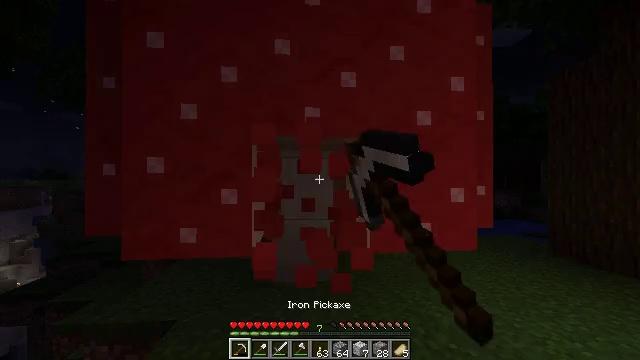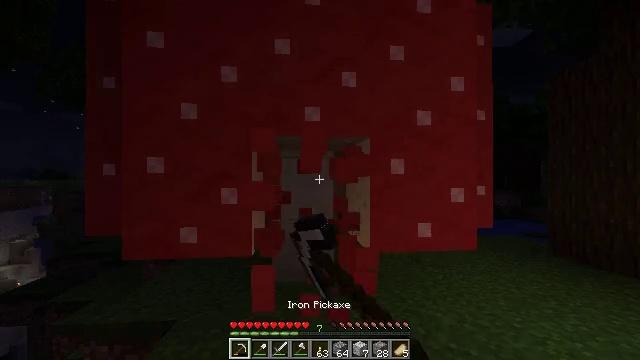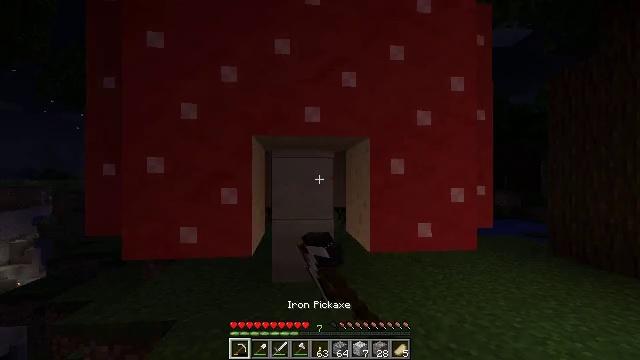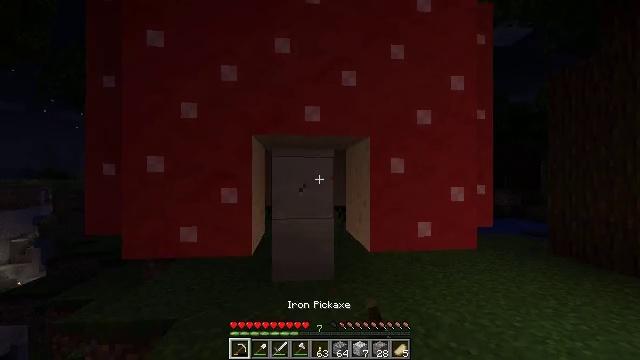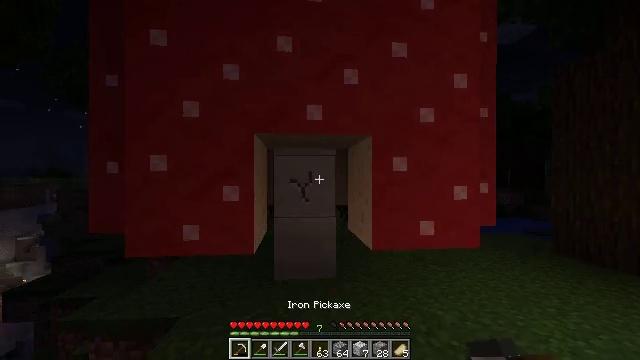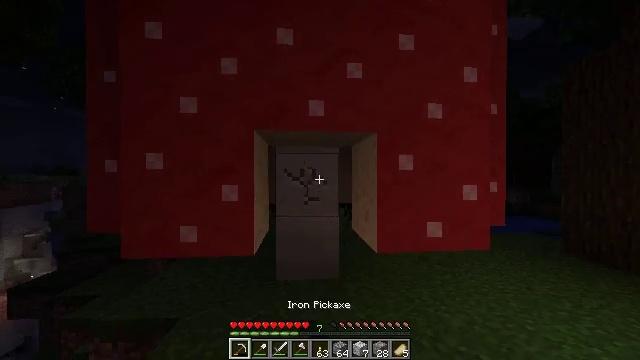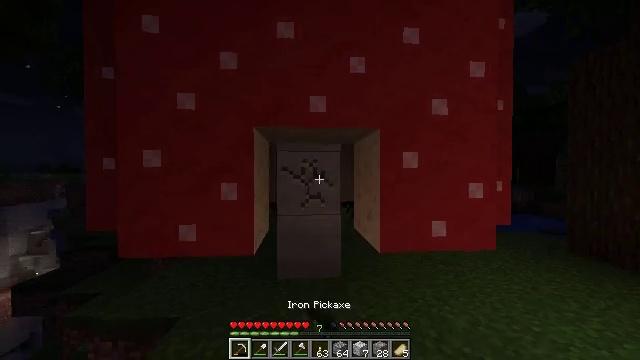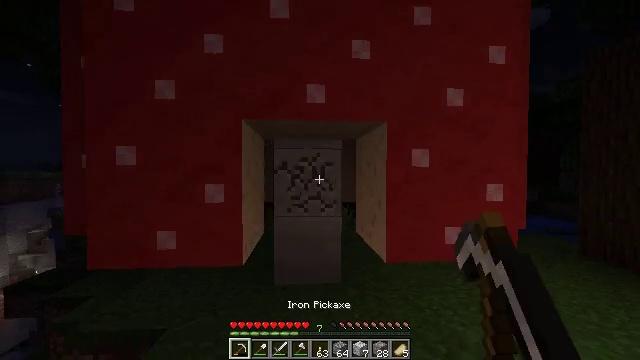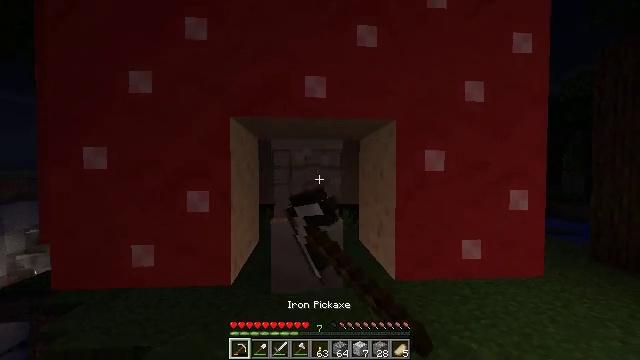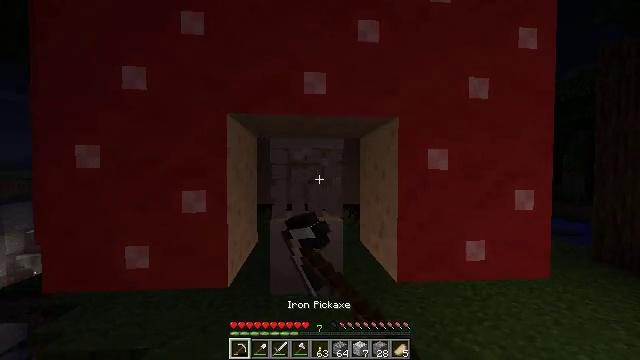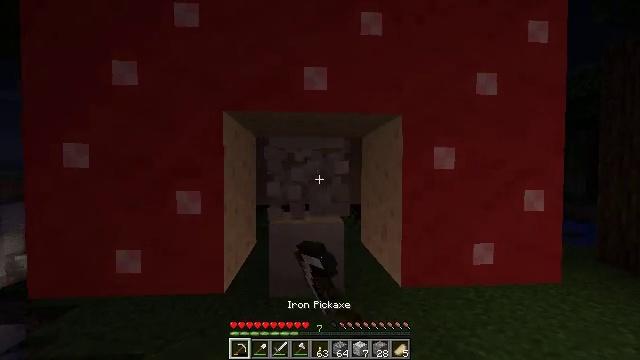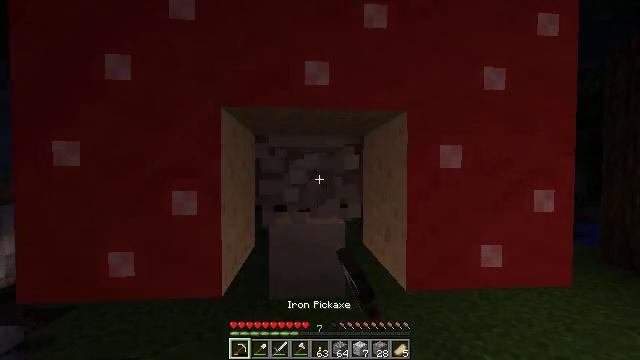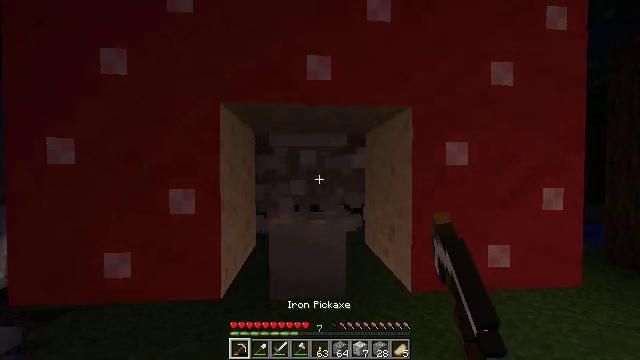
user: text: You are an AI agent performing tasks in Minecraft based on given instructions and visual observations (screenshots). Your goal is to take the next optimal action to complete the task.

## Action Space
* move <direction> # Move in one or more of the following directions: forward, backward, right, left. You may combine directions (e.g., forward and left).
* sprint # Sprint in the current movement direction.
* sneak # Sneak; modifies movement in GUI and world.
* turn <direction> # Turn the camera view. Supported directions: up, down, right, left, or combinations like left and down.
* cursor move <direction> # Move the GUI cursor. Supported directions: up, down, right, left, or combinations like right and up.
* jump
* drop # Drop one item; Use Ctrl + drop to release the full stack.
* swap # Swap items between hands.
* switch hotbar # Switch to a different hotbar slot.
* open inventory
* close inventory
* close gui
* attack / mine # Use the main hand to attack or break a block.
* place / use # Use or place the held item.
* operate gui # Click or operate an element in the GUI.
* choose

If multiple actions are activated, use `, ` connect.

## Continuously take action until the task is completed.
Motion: motion action
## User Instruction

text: Collect the mushroom stem from giant mushrooms.
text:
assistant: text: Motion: attack / mine
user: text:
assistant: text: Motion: attack / mine
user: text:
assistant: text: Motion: attack / mine
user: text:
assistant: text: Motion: attack / mine
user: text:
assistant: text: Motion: move forward, attack / mine
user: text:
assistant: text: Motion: move forward, attack / mine
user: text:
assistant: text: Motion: move forward, attack / mine
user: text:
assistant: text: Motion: move forward, attack / mine
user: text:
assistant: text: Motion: attack / mine
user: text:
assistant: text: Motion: attack / mine
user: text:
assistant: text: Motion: attack / mine
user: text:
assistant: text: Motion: attack / mine
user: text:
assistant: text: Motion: attack / mine